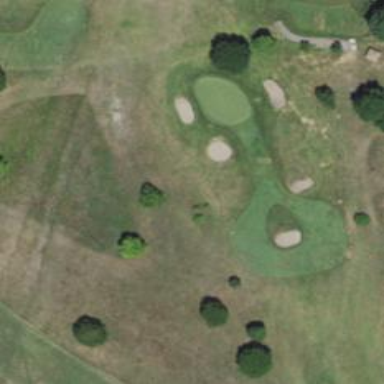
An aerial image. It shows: Grassy area designated as golf fairway.